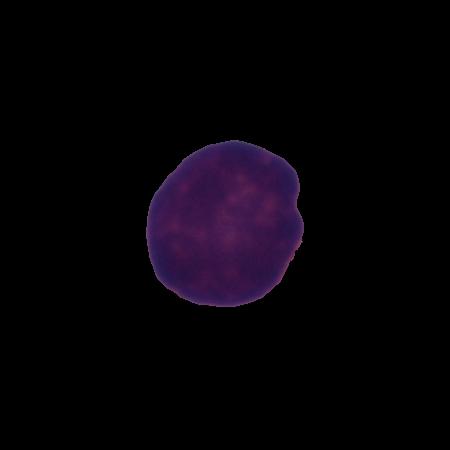
Label: healthy